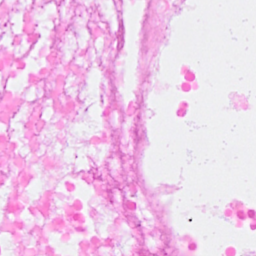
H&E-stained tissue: Breast